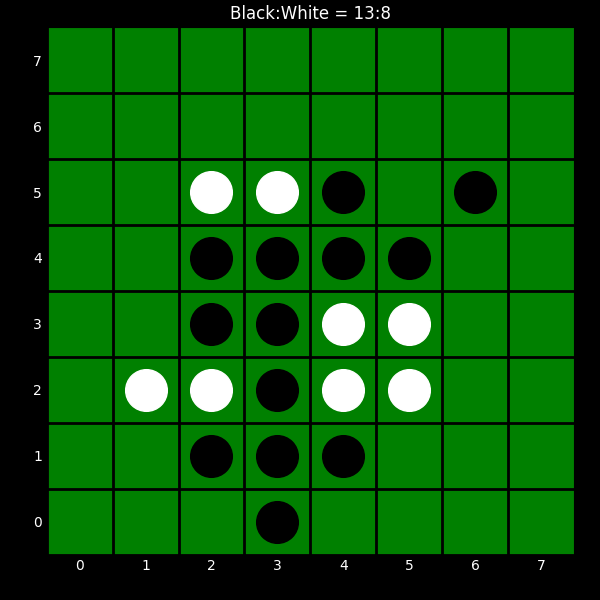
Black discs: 13
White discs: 8